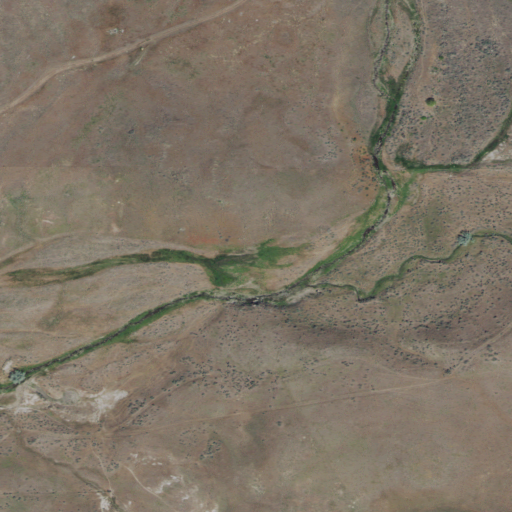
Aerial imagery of valley in Idaho named Toe Jam Canyon containing grassland and shrub